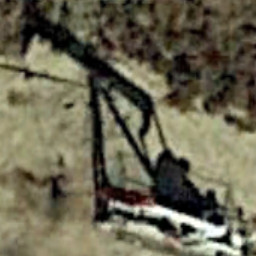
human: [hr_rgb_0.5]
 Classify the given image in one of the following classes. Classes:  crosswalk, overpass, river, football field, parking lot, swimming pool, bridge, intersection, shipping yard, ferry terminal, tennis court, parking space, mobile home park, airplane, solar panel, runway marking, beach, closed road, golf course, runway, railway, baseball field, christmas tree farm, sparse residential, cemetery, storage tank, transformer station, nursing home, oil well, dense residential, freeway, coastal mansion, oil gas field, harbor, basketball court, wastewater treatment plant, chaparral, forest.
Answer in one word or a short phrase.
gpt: oil well